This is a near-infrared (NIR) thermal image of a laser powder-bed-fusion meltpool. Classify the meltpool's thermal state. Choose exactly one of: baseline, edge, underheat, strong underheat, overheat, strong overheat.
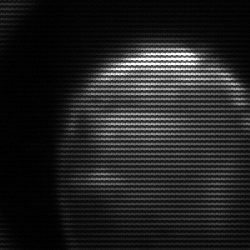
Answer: edge